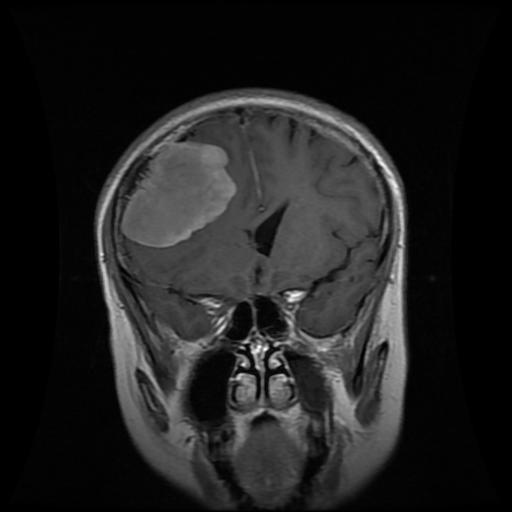
Label: meningioma